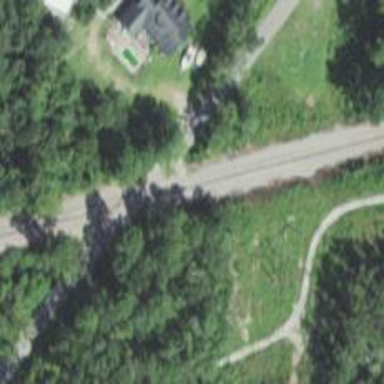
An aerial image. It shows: Level crossing along the railway.